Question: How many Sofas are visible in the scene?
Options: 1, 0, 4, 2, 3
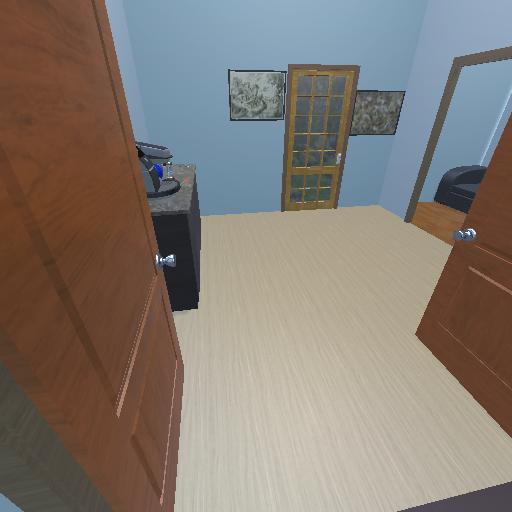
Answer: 1